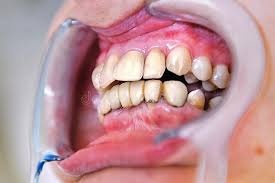
Condition: Tooth Discoloration